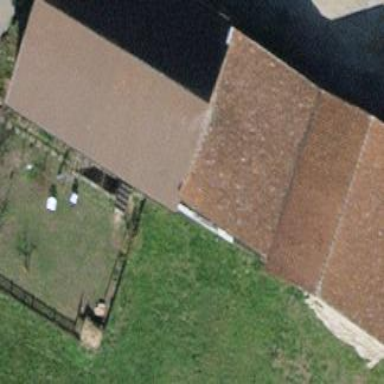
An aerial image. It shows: Gabled roof farm building.